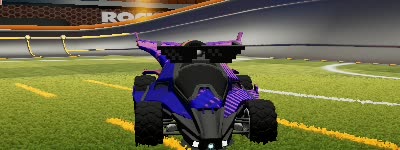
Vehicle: aftershock